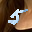
Label: 5